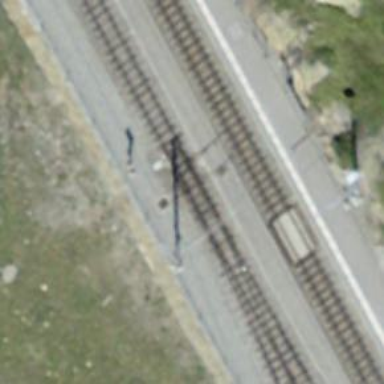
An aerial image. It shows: Railway switch.